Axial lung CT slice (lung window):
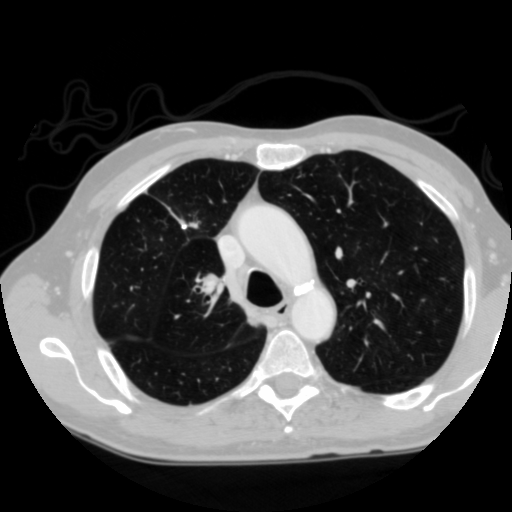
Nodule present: no